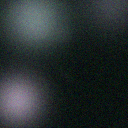
Screen state: off